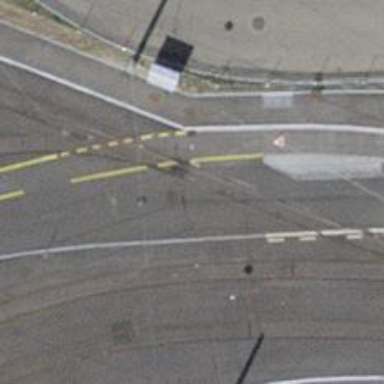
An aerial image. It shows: Service road with embedded tram rails.